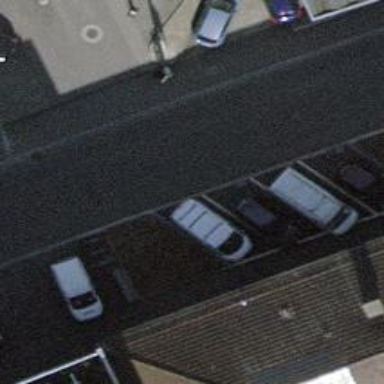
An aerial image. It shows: Bicycle parking area with stands available.